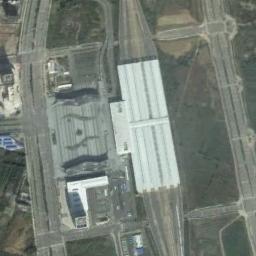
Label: railway_station